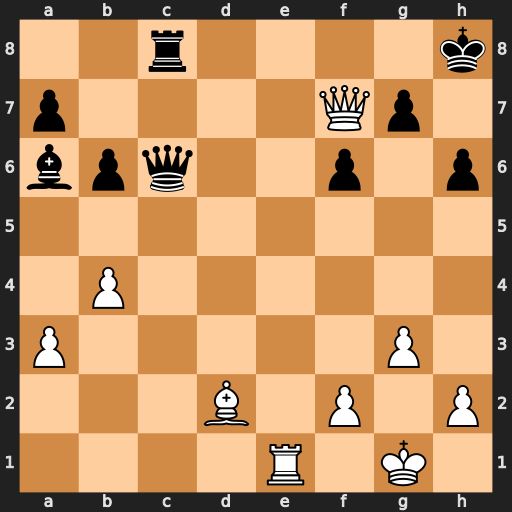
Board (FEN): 2r4k/p4Qp1/bpq2p1p/8/1P6/P5P1/3B1P1P/4R1K1
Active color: w
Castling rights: -
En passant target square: -
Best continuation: Re7 Rg8 Bxh6